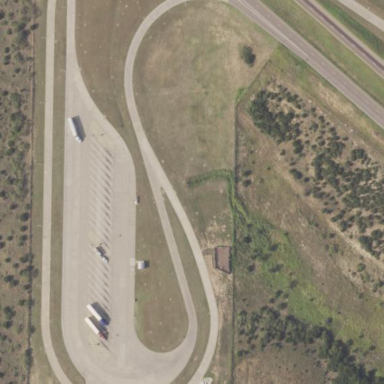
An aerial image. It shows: Rest area on the road with picnic tables.